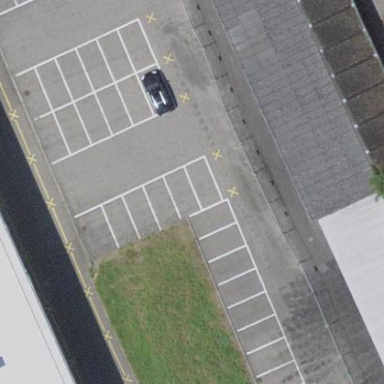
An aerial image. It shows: Parking area with asphalt surface.